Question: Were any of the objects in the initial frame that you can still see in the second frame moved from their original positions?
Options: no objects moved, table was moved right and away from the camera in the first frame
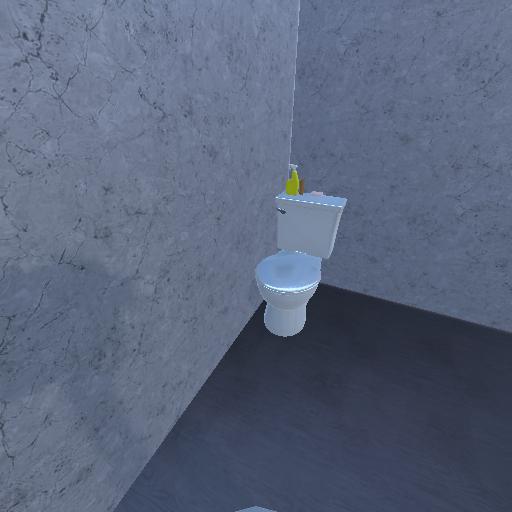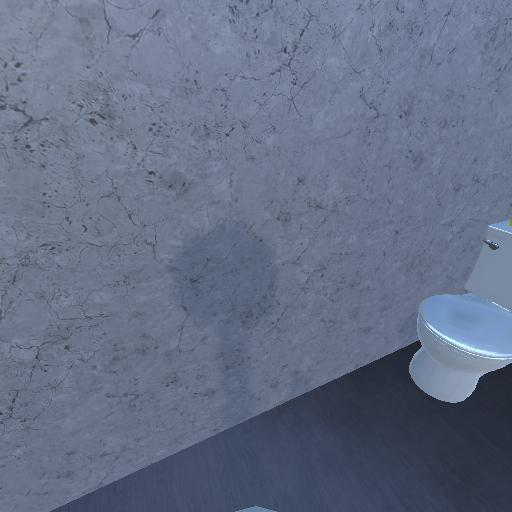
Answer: no objects moved